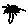
Label: tree